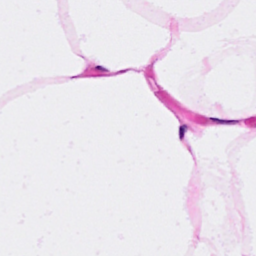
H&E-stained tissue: Breast